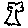
Label: tree